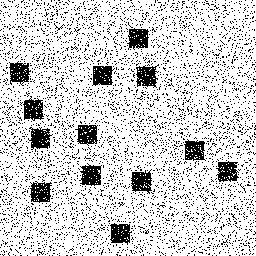
Squares: 13
Triangles: 0
Stars: 0
Total shapes: 13